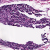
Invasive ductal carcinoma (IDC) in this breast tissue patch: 0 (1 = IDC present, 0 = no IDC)